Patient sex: M
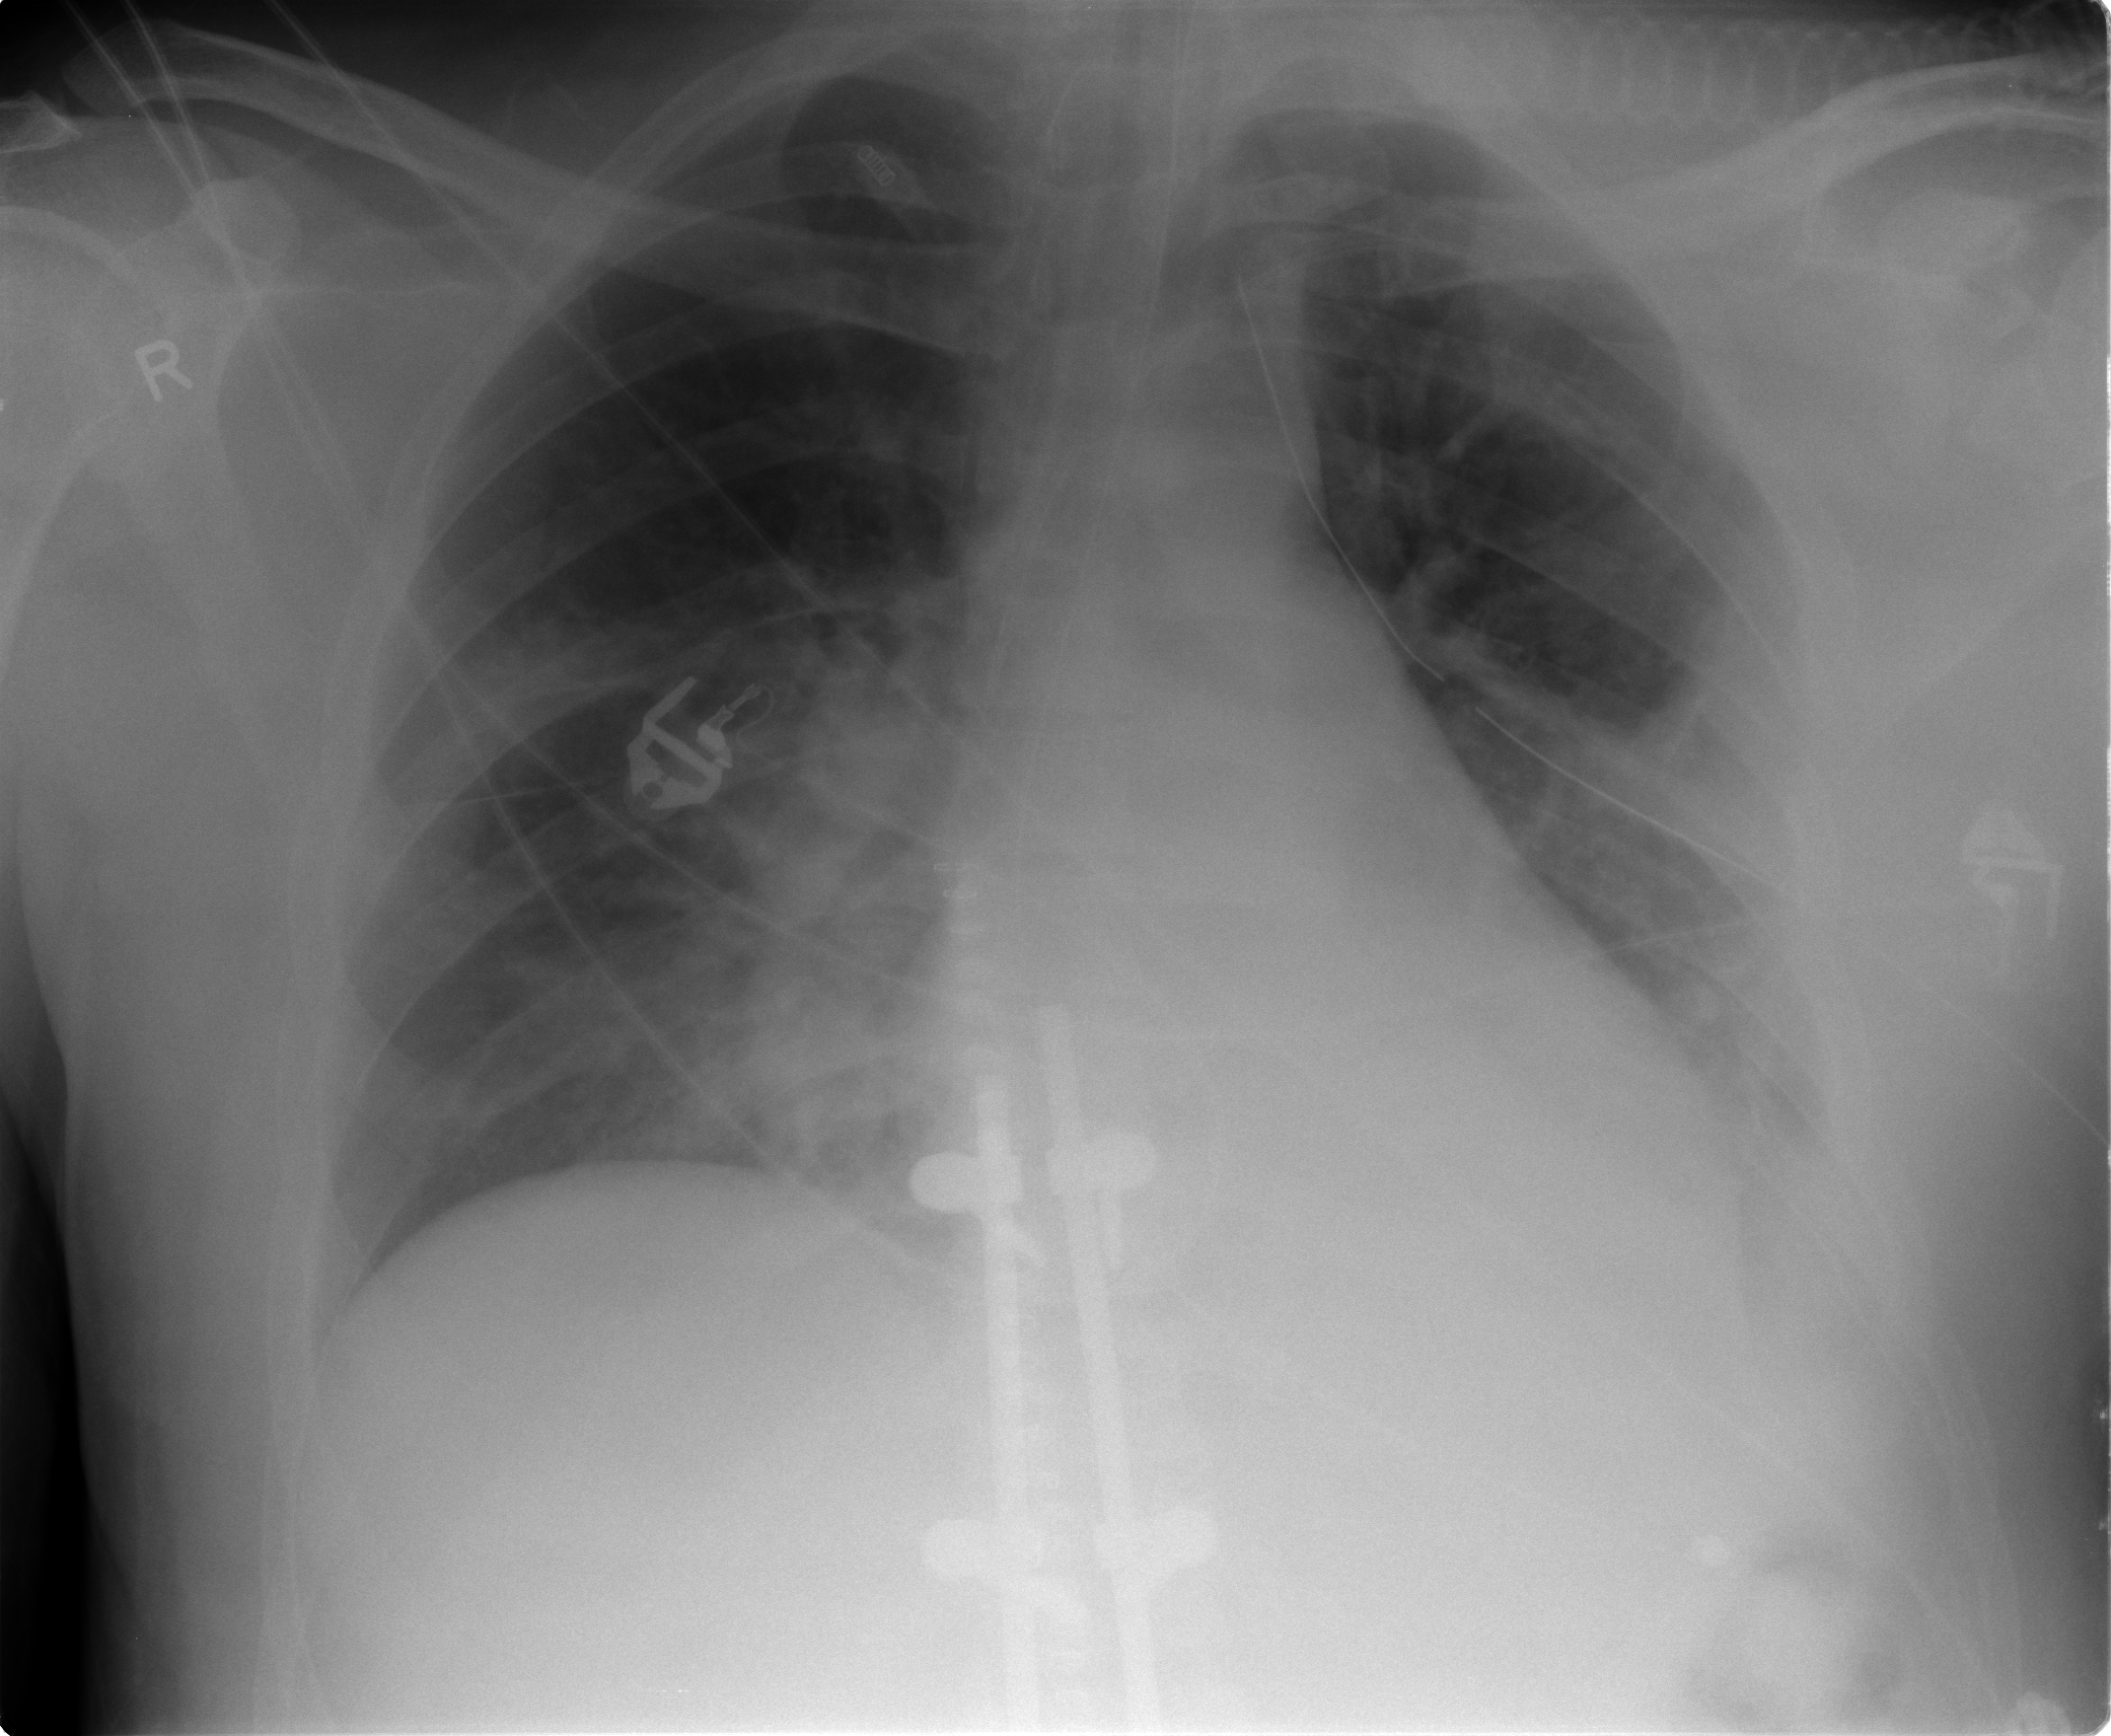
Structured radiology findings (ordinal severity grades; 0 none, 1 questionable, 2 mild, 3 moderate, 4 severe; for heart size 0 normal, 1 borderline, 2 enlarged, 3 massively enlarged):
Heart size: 0
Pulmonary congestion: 3
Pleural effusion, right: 2
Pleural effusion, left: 3
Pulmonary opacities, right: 2
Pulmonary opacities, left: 2
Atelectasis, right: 3
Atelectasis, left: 3